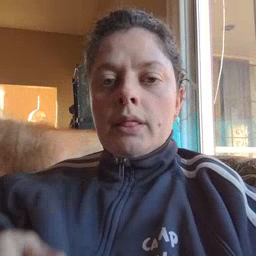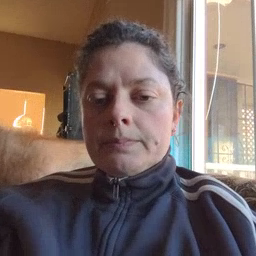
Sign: will